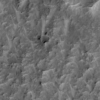
Label: not_dusty